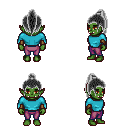
a pixel art fantasy rpg character, female body template, orc, green skin, teal long-sleeve shirt, magenta pants, gray long topknot hairstyle, leather bracers, four views (front, back, left, right), 2x2 character sprite sheet, small pixel art, hard edges, no anti-aliasing